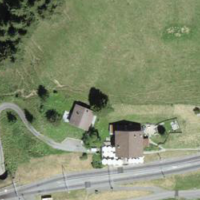
EUNIS habitat code: 23
Species observed at this site:
Filipendula ulmaria